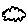
Label: cloud